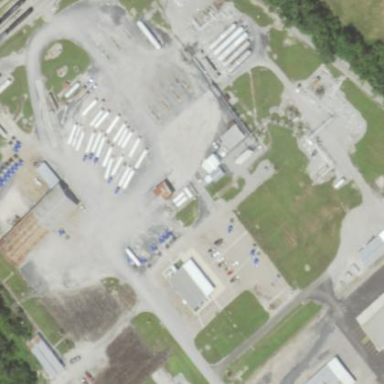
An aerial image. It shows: Industrial area designated as petroleum terminal.